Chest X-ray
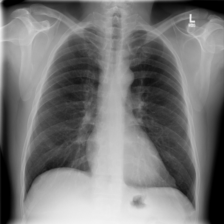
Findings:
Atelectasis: negative
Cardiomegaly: negative
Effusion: negative
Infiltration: negative
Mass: negative
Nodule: negative
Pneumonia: negative
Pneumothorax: negative
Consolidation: negative
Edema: negative
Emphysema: negative
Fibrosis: negative
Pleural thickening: negative
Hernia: negative